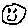
Label: smiley face